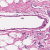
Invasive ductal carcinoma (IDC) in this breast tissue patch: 0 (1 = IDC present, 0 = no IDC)